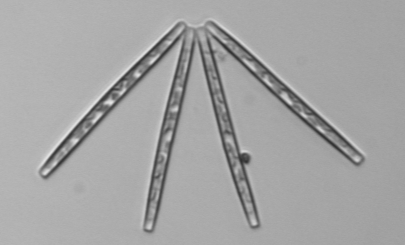
Label: Thalassionema